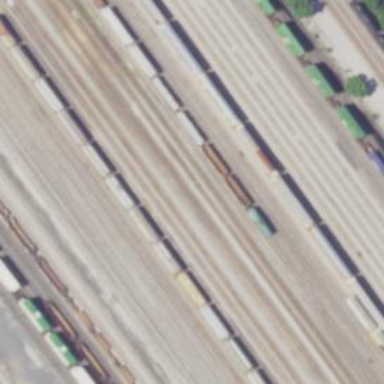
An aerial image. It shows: Railway yard.